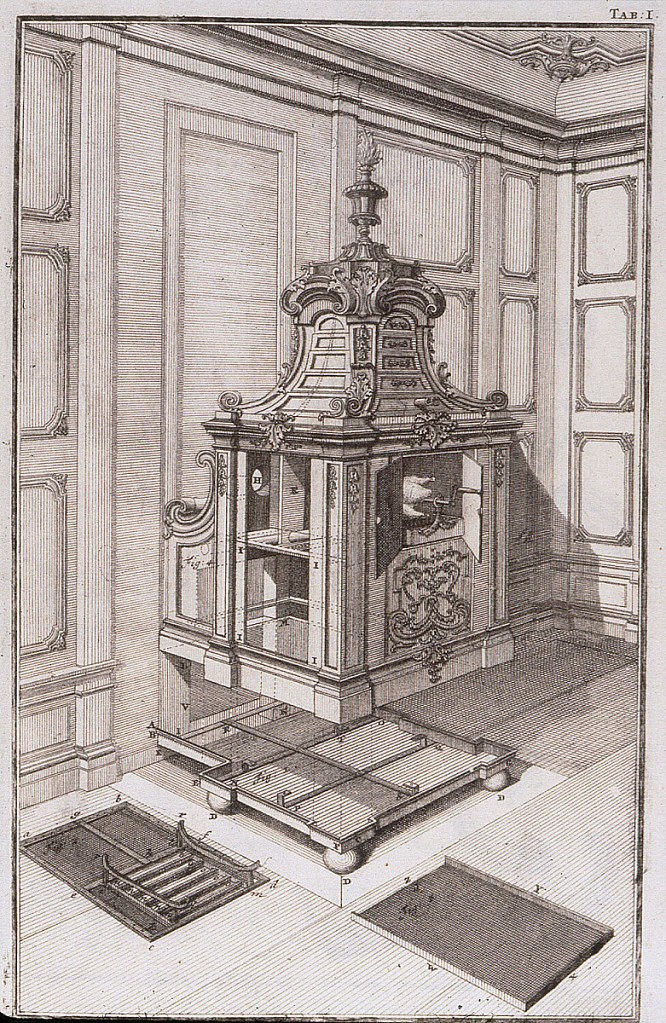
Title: Plate 1 from "Stuben-Ofen"
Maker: Johann Jakob Schübler, German, 1689–1741
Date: ca. 1728
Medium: engraving and etching on off-white laid paper
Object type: print
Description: Schematic diagram of a stove displaying heating trays and base. A chicken on a rotisserie is visible within the stove.